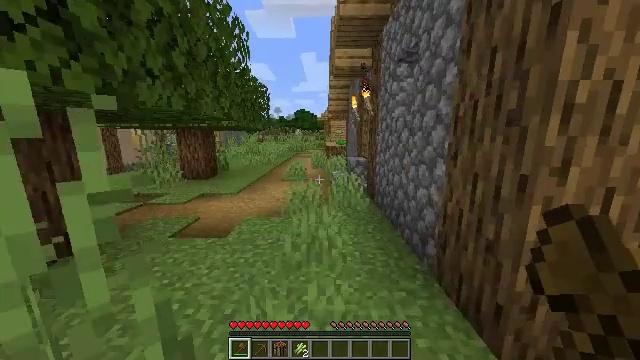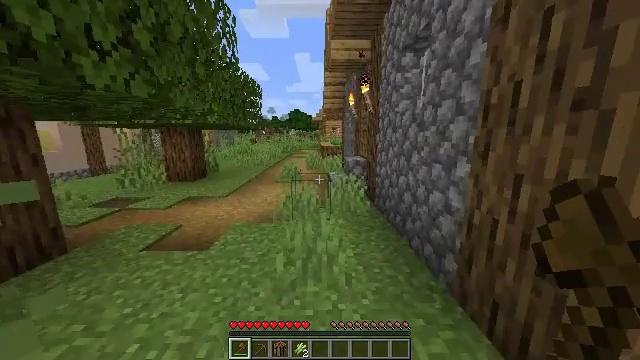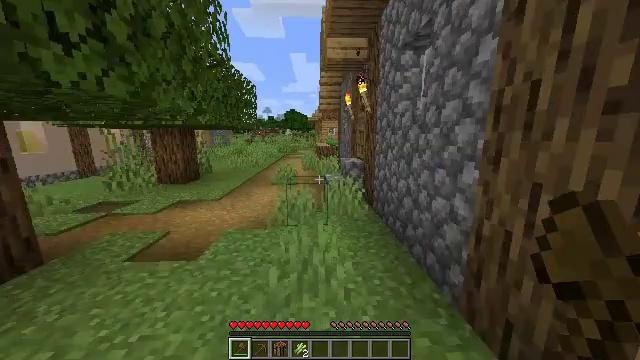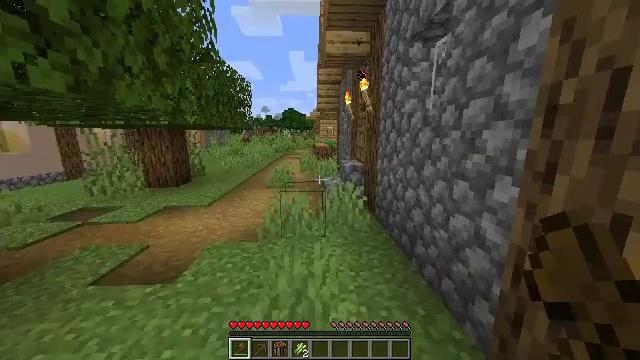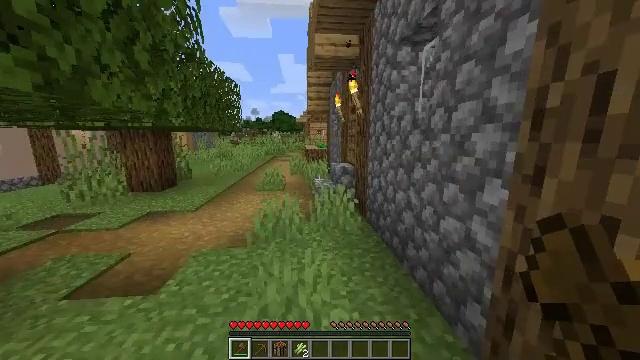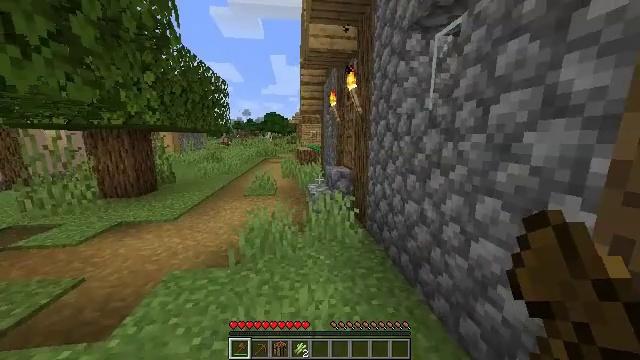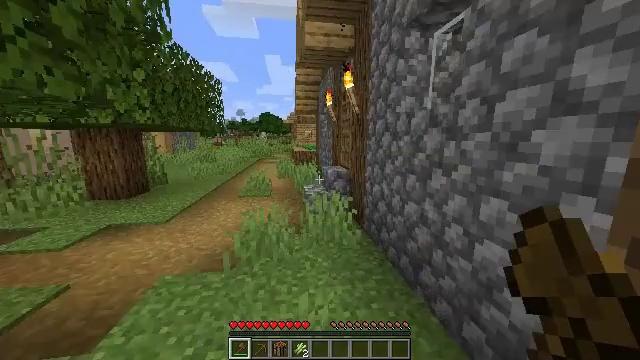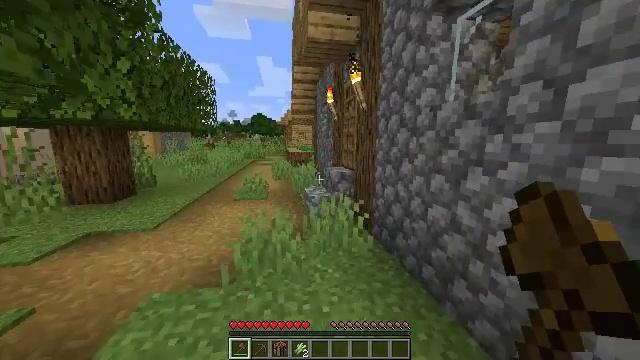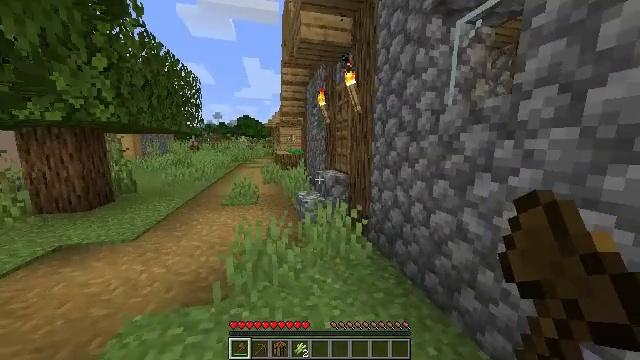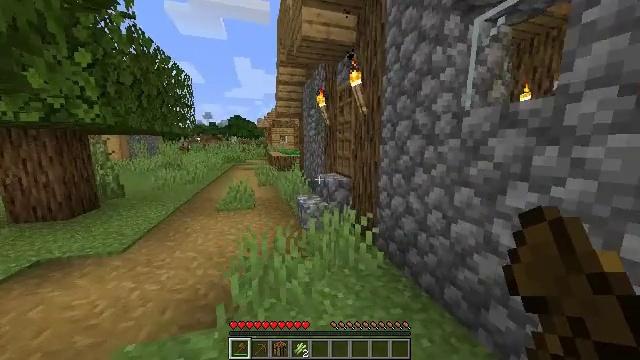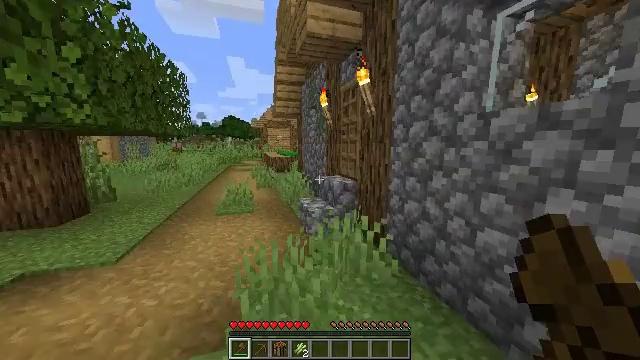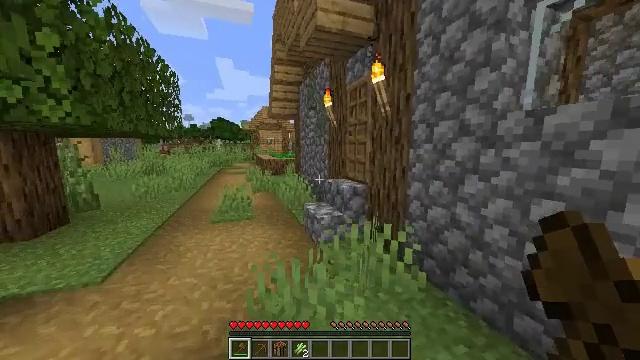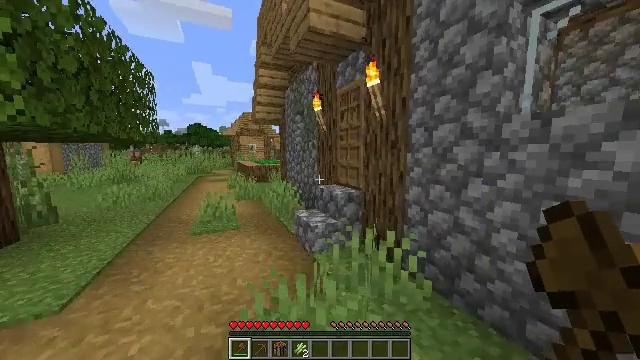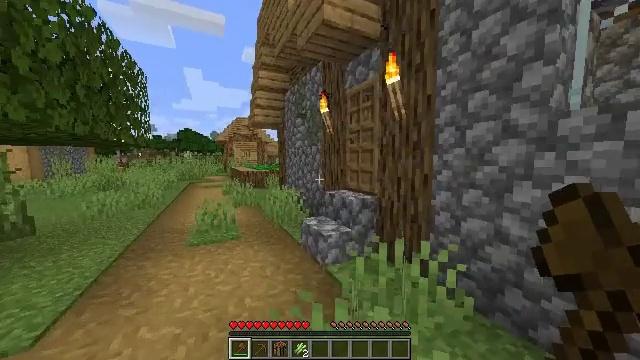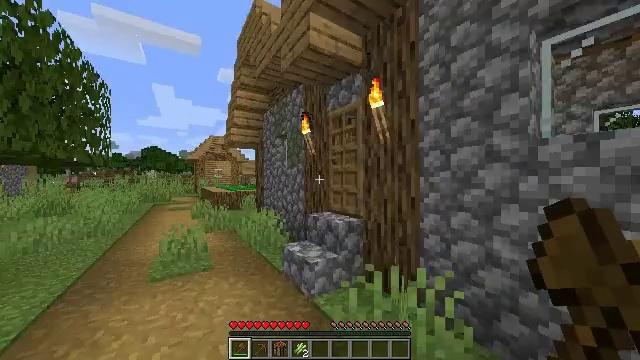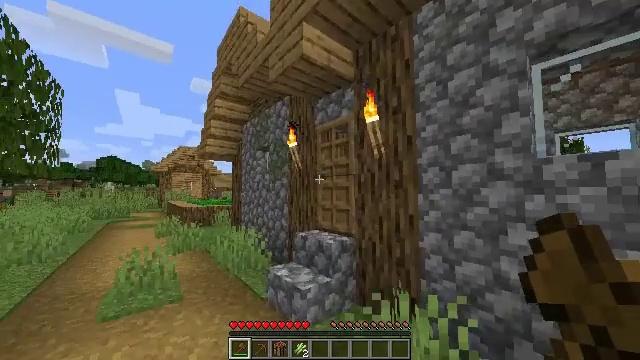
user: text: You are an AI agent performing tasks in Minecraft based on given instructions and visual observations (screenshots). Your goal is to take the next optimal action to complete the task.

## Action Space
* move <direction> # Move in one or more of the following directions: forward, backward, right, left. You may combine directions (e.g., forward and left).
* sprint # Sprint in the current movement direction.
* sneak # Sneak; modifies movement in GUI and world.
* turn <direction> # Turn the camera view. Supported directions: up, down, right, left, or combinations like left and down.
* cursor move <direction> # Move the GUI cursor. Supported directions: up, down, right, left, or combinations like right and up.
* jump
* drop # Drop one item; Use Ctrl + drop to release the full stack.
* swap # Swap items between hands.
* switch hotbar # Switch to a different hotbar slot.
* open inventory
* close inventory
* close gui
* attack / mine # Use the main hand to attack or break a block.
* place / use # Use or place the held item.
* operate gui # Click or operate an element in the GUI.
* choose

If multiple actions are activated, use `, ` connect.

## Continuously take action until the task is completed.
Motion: motion action
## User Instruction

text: Gather the yellow bed by attacking it.
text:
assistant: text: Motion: move forward, turn right
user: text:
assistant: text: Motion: move forward, turn right
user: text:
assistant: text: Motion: move forward
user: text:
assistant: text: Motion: move forward, turn right
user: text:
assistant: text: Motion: move forward and move left, turn right
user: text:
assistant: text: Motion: move forward and move left, turn right
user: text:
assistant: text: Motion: move forward and move left, turn right
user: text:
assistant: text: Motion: move forward and move left, turn right
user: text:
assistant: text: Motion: move forward and move left, turn right
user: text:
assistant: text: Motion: move forward and move left, turn right
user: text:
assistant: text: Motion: move forward and move left, turn right
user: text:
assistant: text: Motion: move forward and move left, turn right and up
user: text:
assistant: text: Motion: move forward and move left, turn right and up
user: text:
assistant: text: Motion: move forward and move left, turn right and up
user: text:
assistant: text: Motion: move forward and move left, turn right and up
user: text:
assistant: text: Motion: move forward and move left, turn right and up
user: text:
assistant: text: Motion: move forward and move left, turn right and up
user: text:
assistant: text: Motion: move forward and move left, turn right and up
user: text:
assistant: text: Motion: move forward, turn right
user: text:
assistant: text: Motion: move forward, turn right
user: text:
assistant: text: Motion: move forward, turn right, use / place
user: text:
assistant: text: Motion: move forward, use / place
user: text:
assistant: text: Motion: move forward, use / place
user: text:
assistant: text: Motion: move forward, turn right
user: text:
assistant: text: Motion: move forward, turn right and down
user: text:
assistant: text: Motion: move forward, turn down
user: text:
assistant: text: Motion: move forward, turn down
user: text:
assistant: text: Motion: move forward, turn down
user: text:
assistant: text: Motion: move forward, turn right and down
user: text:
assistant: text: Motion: move forward, turn right and down